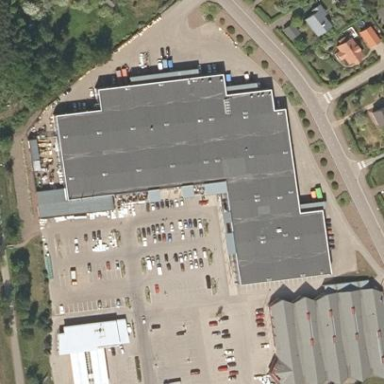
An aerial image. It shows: Retail building with flat roof.